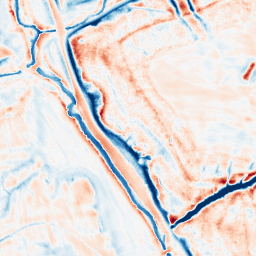
Category: edge_preserving
Decomposition family: bilateral
Decomposition parameters: d: 21
sigma_color: 75
sigma_space: 75
Upsampling method: cubic_catmull_rom
Upsampling parameters: scale: 4
Upsampling scale: 4